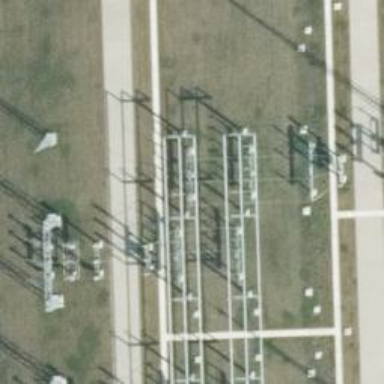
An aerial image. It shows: Power line with three cables connected to transformer.